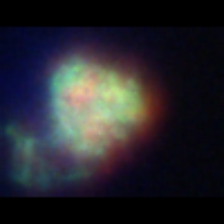
Taxon: Unknown_detritus
Group: Unknown